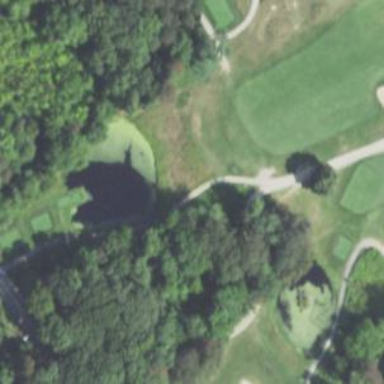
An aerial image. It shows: Path for both road and golf.